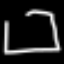
Label: square